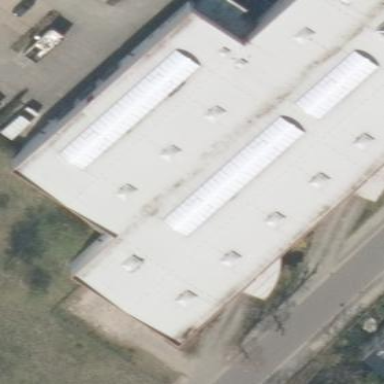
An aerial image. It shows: Commercial building with furniture shop.